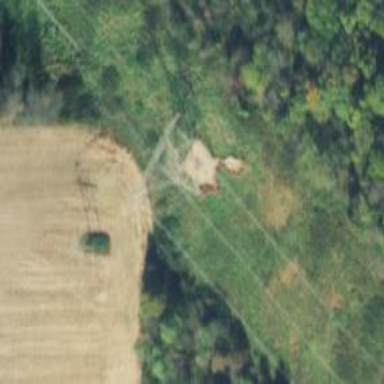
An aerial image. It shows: Lattice structure tower used for power transmission.